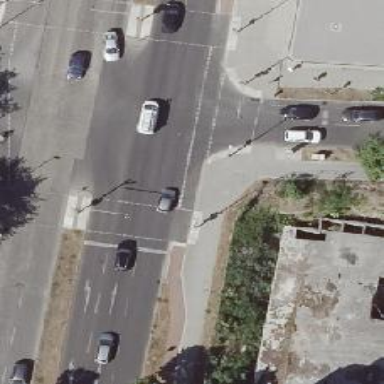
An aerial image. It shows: Road crossing with traffic signals.